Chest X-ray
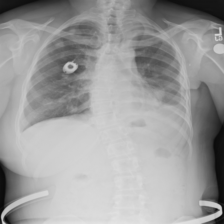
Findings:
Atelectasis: negative
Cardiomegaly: negative
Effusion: negative
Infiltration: negative
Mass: negative
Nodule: negative
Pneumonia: negative
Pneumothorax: negative
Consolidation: positive
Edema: negative
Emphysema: negative
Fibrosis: negative
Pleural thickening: negative
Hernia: negative